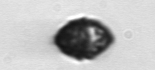
Label: Kryptoperidinium_triquetrum